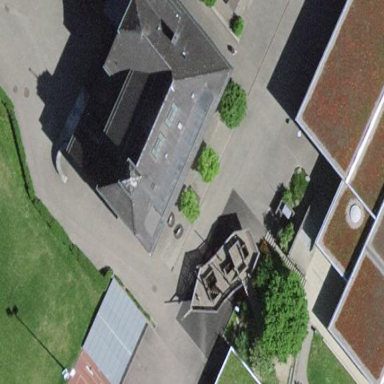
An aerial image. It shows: School building.